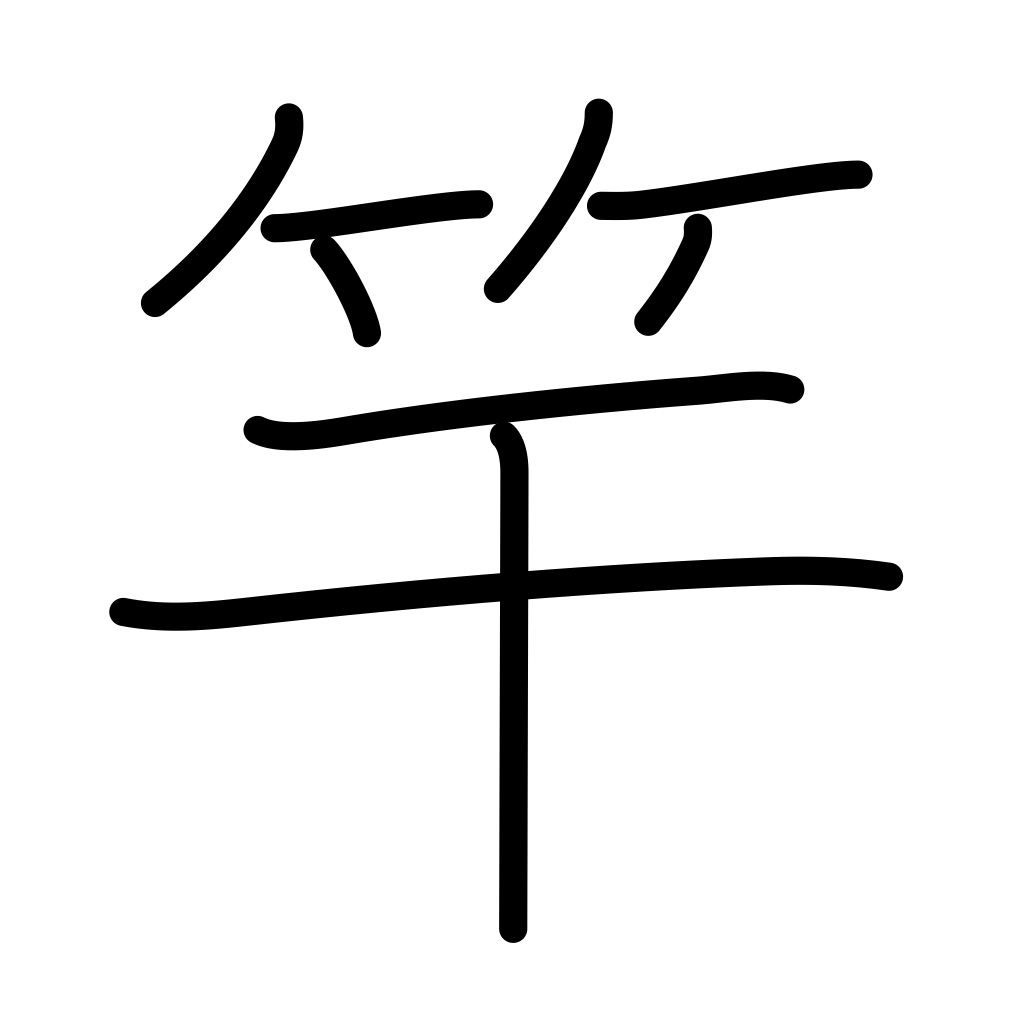
Meaning: pole, rod, scale beam, violin neck